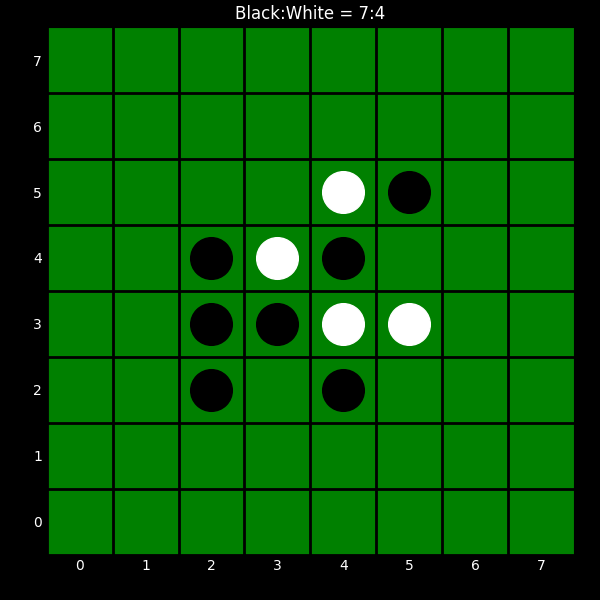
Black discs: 7
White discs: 4